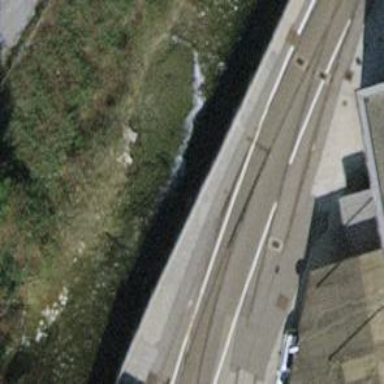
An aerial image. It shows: Abandoned railway.